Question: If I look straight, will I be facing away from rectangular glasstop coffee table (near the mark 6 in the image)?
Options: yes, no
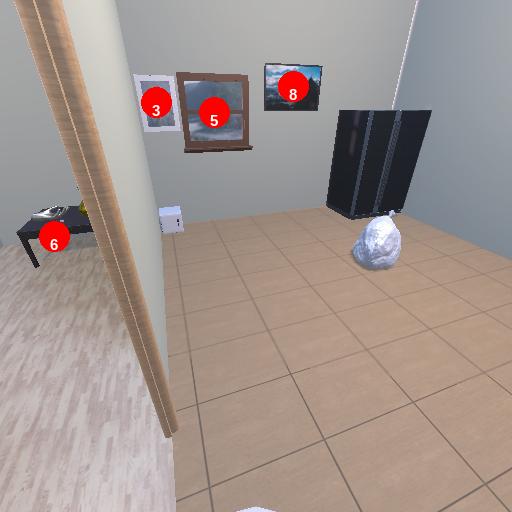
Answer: yes